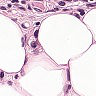
Metastatic tissue present: yes